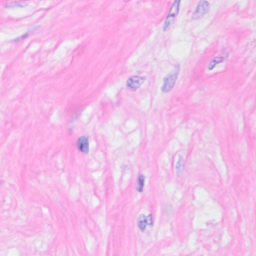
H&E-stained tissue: Breast